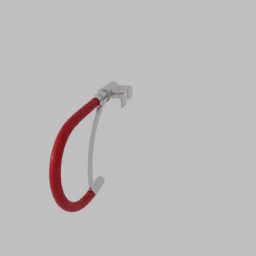
Label: appliances